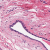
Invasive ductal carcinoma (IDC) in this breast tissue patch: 0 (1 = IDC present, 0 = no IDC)